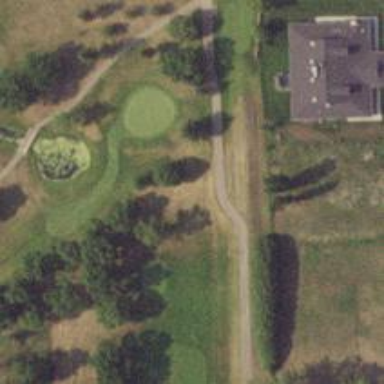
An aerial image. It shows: Path used for both walking and golf.